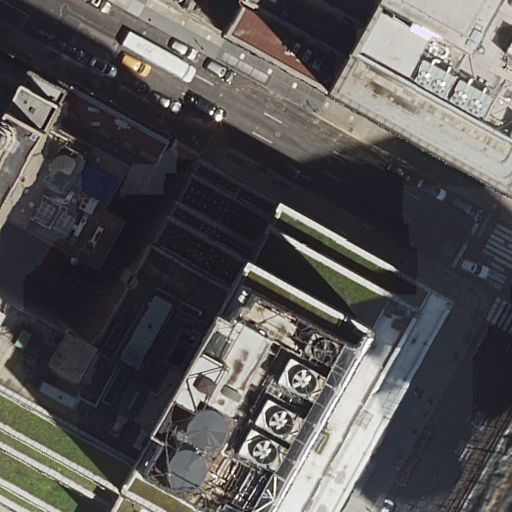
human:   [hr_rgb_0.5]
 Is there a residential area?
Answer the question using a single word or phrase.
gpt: no

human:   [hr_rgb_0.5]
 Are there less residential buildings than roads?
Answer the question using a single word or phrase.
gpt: no

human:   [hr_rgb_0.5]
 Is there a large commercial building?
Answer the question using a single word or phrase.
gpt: yes

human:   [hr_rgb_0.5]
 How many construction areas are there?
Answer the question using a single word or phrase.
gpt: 0

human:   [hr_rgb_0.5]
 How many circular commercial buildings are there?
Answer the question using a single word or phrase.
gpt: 0

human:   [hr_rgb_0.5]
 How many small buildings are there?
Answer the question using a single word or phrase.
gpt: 0

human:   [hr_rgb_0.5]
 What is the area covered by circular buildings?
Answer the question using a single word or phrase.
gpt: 0m2

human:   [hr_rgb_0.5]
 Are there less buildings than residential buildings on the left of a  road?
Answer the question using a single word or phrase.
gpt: no

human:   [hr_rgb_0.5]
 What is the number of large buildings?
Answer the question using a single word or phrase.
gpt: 3

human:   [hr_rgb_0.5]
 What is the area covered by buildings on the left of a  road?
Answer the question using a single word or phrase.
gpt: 2324m2

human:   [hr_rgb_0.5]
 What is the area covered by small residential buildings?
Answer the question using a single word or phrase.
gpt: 0m2

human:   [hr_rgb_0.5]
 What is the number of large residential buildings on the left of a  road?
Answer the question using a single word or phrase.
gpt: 2

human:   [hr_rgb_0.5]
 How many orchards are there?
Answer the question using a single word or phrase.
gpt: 0

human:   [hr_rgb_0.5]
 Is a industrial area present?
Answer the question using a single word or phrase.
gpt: no

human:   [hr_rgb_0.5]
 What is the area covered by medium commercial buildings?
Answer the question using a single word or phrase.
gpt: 0m2

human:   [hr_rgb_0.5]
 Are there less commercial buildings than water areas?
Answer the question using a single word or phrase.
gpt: no

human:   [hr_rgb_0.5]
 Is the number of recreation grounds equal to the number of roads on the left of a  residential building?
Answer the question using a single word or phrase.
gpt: yes

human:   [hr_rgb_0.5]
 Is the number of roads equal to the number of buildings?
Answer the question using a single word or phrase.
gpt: no

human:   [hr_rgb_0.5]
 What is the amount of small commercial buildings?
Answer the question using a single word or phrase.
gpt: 0

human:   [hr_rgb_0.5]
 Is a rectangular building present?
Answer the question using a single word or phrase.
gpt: yes

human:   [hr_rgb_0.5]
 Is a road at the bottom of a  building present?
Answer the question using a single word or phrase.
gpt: yes

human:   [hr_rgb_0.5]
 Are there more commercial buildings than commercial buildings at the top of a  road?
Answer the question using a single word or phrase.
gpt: no

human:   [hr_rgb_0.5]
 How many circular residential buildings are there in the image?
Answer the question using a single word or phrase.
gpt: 0

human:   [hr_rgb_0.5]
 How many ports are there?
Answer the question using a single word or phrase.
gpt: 0

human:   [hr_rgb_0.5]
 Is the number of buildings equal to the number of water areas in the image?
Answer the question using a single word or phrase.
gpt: no

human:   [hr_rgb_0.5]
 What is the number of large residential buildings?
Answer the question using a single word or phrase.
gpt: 2

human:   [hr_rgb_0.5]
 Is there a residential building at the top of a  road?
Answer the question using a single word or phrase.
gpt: yes

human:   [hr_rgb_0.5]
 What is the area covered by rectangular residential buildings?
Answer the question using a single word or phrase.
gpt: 1055m2

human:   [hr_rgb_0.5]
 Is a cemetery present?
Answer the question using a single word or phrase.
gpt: no

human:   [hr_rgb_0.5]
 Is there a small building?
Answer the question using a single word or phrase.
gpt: no

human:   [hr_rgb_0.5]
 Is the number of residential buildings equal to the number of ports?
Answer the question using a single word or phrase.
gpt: no

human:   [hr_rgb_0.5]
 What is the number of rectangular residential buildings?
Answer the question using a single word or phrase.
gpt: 2

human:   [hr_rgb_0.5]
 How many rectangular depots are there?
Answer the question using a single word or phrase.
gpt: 0

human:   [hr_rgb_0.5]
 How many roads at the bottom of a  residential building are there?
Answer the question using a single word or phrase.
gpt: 3

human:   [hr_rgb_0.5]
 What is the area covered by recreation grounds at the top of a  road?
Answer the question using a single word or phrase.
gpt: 0m2

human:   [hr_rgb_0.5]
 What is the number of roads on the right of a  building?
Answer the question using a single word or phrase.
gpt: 3